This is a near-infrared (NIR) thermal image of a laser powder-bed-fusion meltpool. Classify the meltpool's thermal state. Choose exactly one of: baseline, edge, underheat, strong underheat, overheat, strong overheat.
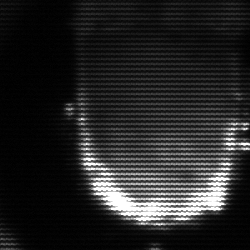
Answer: baseline